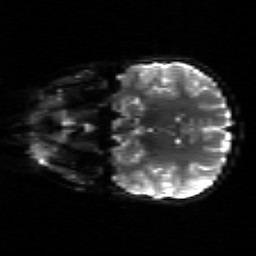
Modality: sbref
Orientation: coronal
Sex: female
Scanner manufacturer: siemens
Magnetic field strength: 3 T
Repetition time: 5 s
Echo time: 0.071 s